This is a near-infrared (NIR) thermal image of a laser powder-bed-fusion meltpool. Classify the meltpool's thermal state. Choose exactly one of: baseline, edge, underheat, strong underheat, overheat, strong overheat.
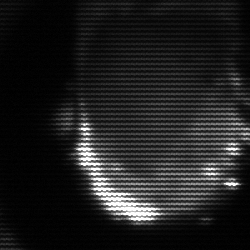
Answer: baseline